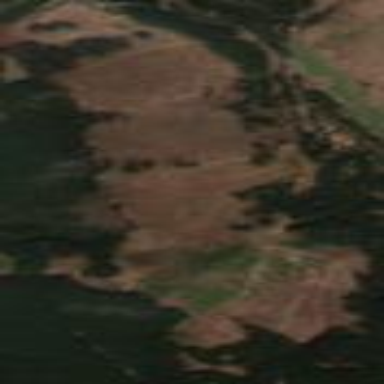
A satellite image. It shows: Clearcut area with scrub vegetation. It appears to be area used for logging.